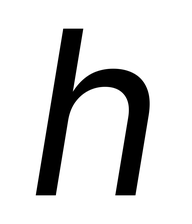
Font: Inter-Italic_Italic